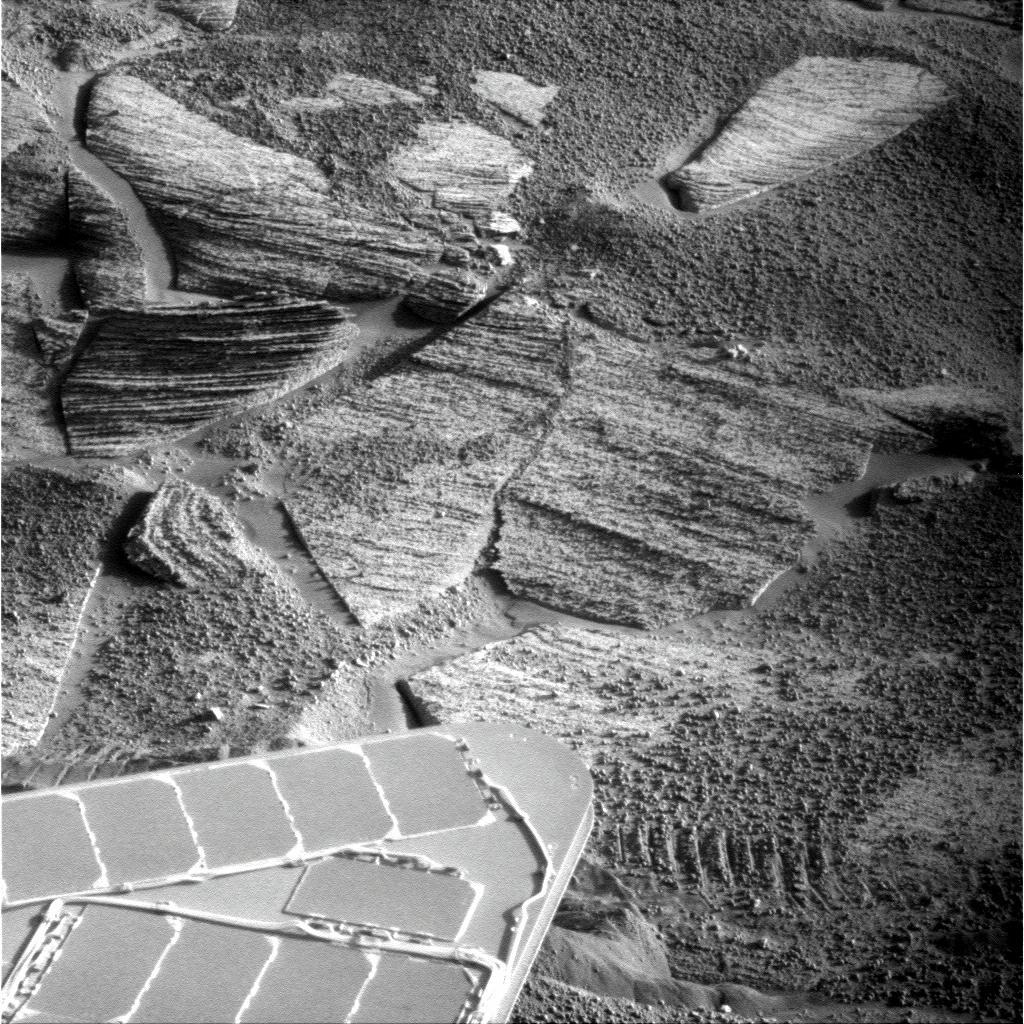
Terrain classes present: Background, Bedrock, Gravel / Sand / Soil, Shadow, Track